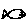
Label: fish